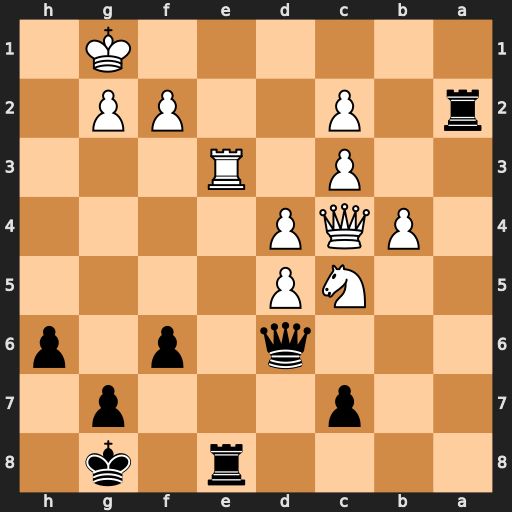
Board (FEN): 4r1k1/2p3p1/3q1p1p/2NP4/1PQP4/2P1R3/r1P2PP1/6K1
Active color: b
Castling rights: -
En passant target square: -
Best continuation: Ra1+ Qf1 Rxf1+